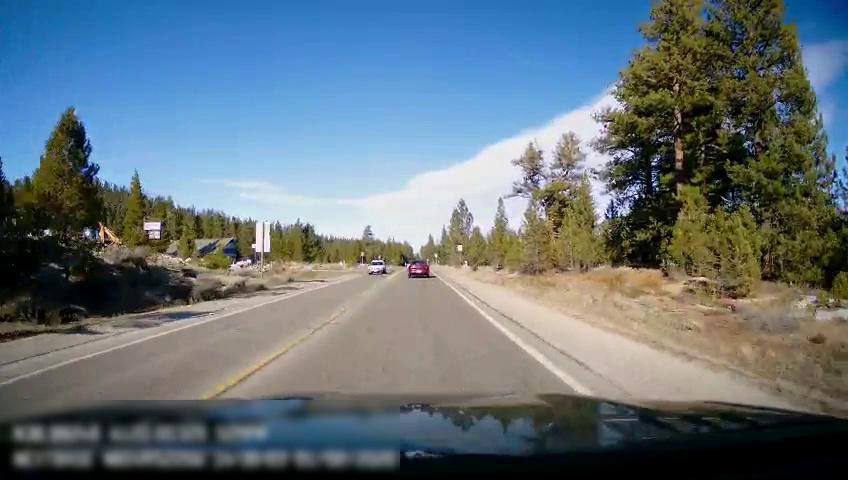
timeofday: Day
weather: Sunny
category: Drivable Space
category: Vehicles | Car
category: Vehicles | Car
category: Lanes | Current Lane
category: Lanes | Current Lane
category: Lanes | Opposite Lane
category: Traffic | Signs